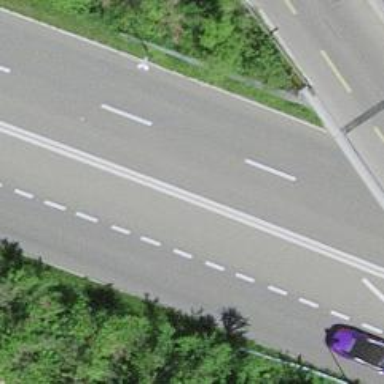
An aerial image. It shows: Secondary road with asphalt surface.